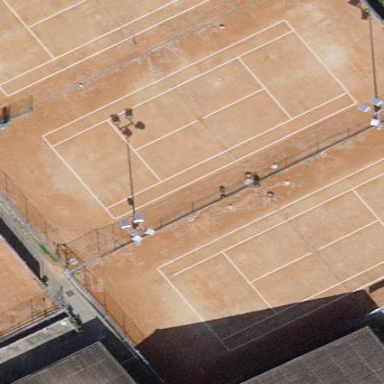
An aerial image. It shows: Tennis court on the leisure land pitch.